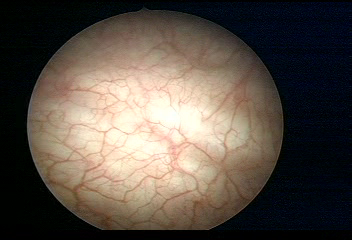
Modality: WLC
Class: Normal mucosa
Bladder cancer association: No